Question: I am learning 'ReactJS' and trying to develop small 'CRUD' form using it. At this point, I am trying to set 'input values' from other 'sibling component' to perform update.
So, if I 'click' on 'edit button in first row' on grid, 'Organzation Name' and 'Description' input boxes should get '"abc com"' and '"company Abc"' values respectively.
'''
var OrganizationHandler = React.createClass(
render: function() {
return (
<div>
<OrganizationAPP onOrganizationSubmit=this.handleOrganizationSubmit} />
<OrganizationList external_DeleteOrganization={this.DeleteOrganizationFromServer} data= {this.state.data} />
</div>
);
}
});
var OrganizationList = React.createClass({
internal_DeleteOrganization: function(id) {
this.props.external_DeleteOrganization(id);
},
render: function() {
var results = this.props.data;
var parsed_results = results.objects;
var that = this;
var organizations = parsed_results.map(function(organization){
return <Organization onDeleteOrganization={that.internal_DeleteOrganization} id={organization.id} name={organization.name} description={organization.description} />
});
return(
<div>
{organizations}
</div>
);
}
});
var Organization = React.createClass({
handleDeleteClick: function() {
console.log(this.props);
this.props.onDeleteOrganization(this.props.id);
},
handleEditClick: function () {
alert(this.props.name);
},
render: function() {
return (
<div className="row">
<div className="small-2 large-2 columns">{this.props.id}</div>
<div className="small-4 large-4 columns">{this.props.name}</div>
<div className="small-4 large-4 columns"> this.props.description}</div>
<div className="small-2 large-2 columns">
<input type="button" onClick={this.handleDeleteClick} data-order={this.props.id} value="Delete" />
<input type="button" onClick={this.handleEditClick} data-order={this.props.id} value="Edit" />
</div>
</div>
);
}
});
var OrganizationAPP= React.createClass({
getInitialState: function() {
return {name: '', description:''};
},
onChangename: function(e) {
this.setState({name: e.target.value});
},
onChangedescription: function(e) {
this.setState({description: e.target.value});
},
handleSubmit: function() {
var name = this.refs.name.getDOMNode().value.trim();
var description = this.refs.description.getDOMNode().value.trim();
if (!description || !name) {
return false;
}
this.props.onOrganizationSubmit('{"name":"' + name +'", "description": "' + description +'"}');
this.refs.name.getDOMNode().value = '';
this.refs.name.getDOMNode().value = '';
this.setState({name: '', description: ''});
return false;
},
render: function() {
return (
<div>
<h1>Organization Setup:</h1>
<form onSubmit={this.handleSubmit}>
<div className="row">
<div className="small-12 large-3 columns">
<label>Organization Name:</label>
<input type="text" ref="name" required value={this.props.name} onChange={this.onChangename}/>
</div>
</div>
<div className="row">
<div className="small-12 large-7 columns">
<label>description:</label>
<input type="text" required ref="description" value={this.props.description} onChange={this.onChangedescription} />
</div>
</div>
<div className="row">
<div className="small-2 large-3 columns">
<button type="submit"> Add </button>
</div>
</div>
</form>
</div>
)
}
});
'''
I have successfully performed 'addition' and 'deletion' operations but I don't know how can I set values to be edit in input boxes from sibling component. Please let me know if you don't understand anything as I just started learning 'reactjs' and I know my code is not up to the mark.
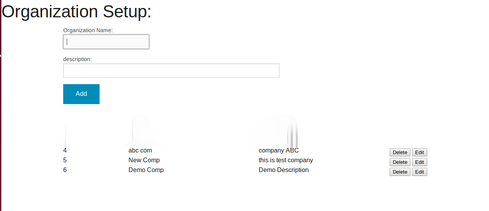
Answer: Here is an example list editing app where editing an item content is done with a parent input (could easily be a sibling).
'''
/** @jsx React.DOM */
//React is for rendering our app UI.
//Not for writing the app.
//So the first step is building out your logic in whatever you prefer.
//That could be Backbone, some other framework, or plain JS as we do here.
//our app
var app = {
//we'll tell this listener when we change
listener: null,
//a cheap way of creating IDs for our new data
nextId: 3,
//pre-populate our data
rows: [
{id: 1, name: "entry 1"},
{id: 2, name: "entry 2"}
],
//what data are we focused on
focusedId: 1,
//add a new row of data and set it to focused
addRow: function () {
var id = this.nextId++;
this.rows.push({id: id, name: ("entry " + id)});
this.setFocusedId(id);
},
//get the name property given the data id
getName: function(id){
return _.findWhere(this.rows, {id: id}).name;
},
//update the name property of the currently focused data
updateName: function (name) {
var id = this.focusedId;
_.findWhere(this.rows, {id: id}).name = name;
this.listener.changed();
},
//set the focused data
setFocusedId: function (id) {
this.focusedId = id;
this.listener.changed();
},
};
//a row component
var Row = React.createClass({
render: function () {
if (this.props.focused) {
return <span>Value: {this.props.name} [editing]</span>;
} else {
return <span>
Value: {this.props.name}
[<a href='#' onClick={this.props.focus}>edit</a>]
</span>;
}
}
});
//the main view
var View = React.createClass({
//our state is the app
getInitialState: function () {
return {
app: app
};
},
//before we render, start listening to the app for changes
componentWillMount: function () {
this.state.app.listener = this;
},
//update if the app tells us it changed
changed: function () {
this.forceUpdate();
},
//a handler we'll use for input fields
textChanged: function (event) {
this.state.app.updateName(event.target.value);
},
//let's render
render: function () {
var app = this.state.app;
//build an array of row components
var rows = _.map(app.rows, function (row) {
var focus = function () {
app.setFocusedId(row.id);
};
//the actual row component
//give the row a unique id
//give it a name, the focus handler function,
//and tell it if it has the current focus
return <li key={row.id}>
<Row
name={row.name}
focused={row.id == app.focusedId}
focus={focus}
/>
</li>;
});
//the main app view
return <div>
EDIT:
<input
type="text"
value={app.getName(app.focusedId)}
onChange={this.textChanged}
/>
<ul>{rows}</ul>
<a href="#"
onClick={function(){app.addRow()}}>
add row
</a>
</div>;
}
});
React.renderComponent(
<View />
, document.body);
'''
<URL>